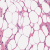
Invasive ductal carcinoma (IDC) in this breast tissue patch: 0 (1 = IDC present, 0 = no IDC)